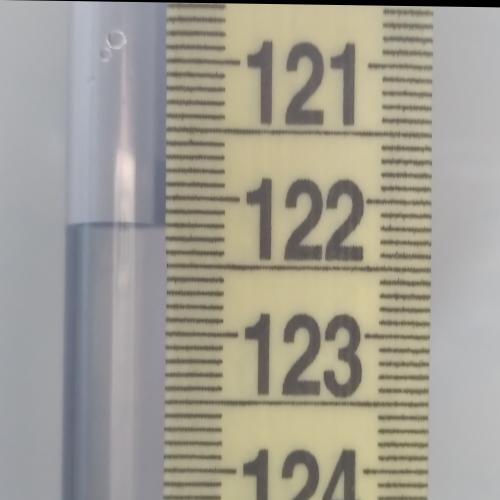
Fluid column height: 122.2 cm